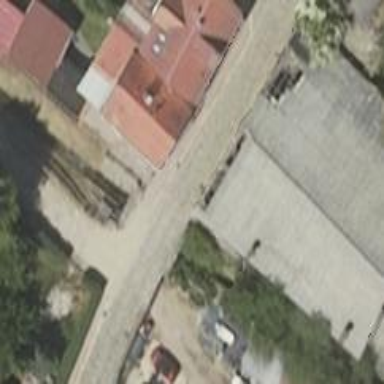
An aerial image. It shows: Residential road with bridge. There is sidewalk on the left.